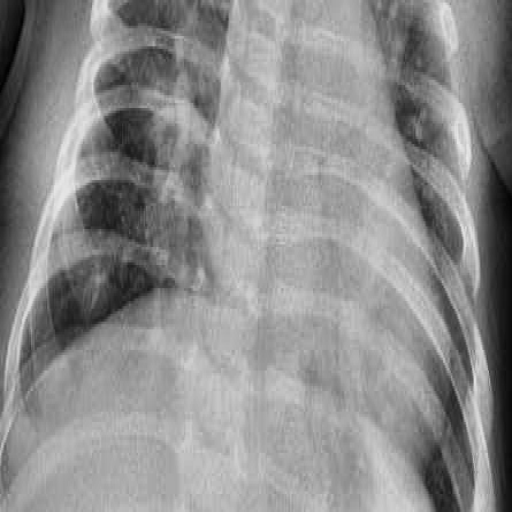
Finding: PNEUMONIA